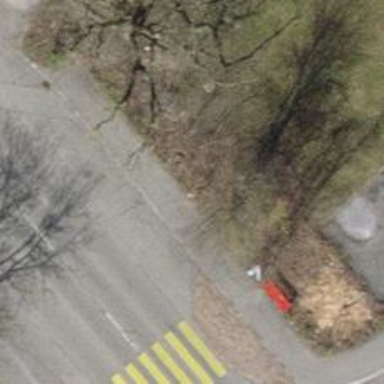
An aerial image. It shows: Bench for seating.